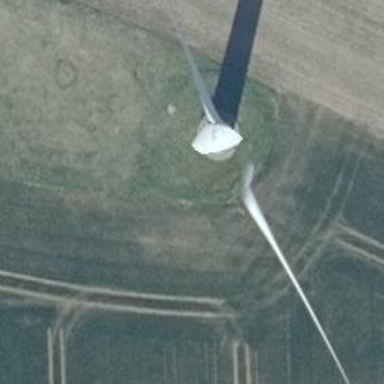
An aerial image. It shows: Wind generator is in the picture.